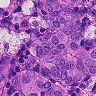
Metastatic tissue present: yes